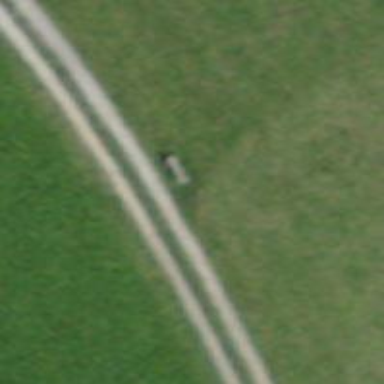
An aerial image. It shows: Bench for seating.